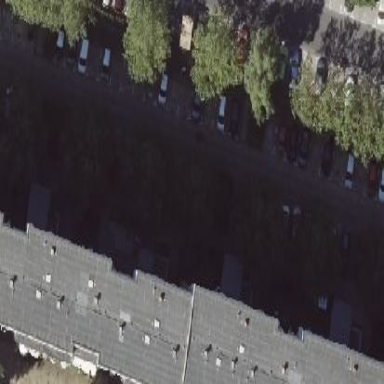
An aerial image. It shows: Street-side parking area with concrete surface.